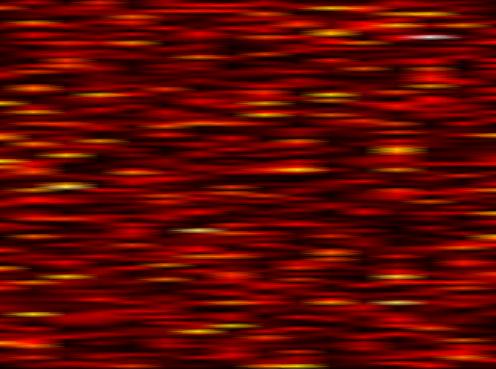
Label: OFDM